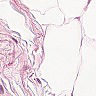
Metastatic tissue present: no